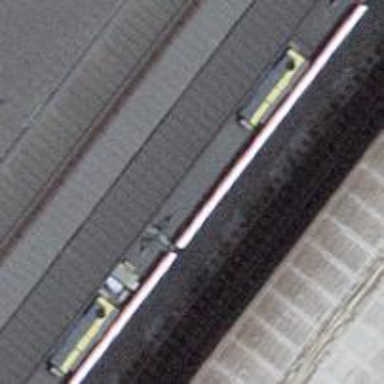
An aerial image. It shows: Railway stop with public transport stop position.